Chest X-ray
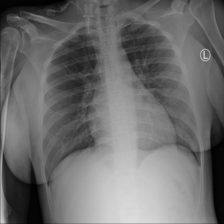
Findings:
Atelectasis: negative
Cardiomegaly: negative
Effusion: negative
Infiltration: positive
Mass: negative
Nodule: negative
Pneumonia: negative
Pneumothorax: negative
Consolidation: negative
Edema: negative
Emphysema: negative
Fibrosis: negative
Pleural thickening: negative
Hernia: negative